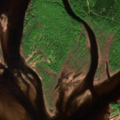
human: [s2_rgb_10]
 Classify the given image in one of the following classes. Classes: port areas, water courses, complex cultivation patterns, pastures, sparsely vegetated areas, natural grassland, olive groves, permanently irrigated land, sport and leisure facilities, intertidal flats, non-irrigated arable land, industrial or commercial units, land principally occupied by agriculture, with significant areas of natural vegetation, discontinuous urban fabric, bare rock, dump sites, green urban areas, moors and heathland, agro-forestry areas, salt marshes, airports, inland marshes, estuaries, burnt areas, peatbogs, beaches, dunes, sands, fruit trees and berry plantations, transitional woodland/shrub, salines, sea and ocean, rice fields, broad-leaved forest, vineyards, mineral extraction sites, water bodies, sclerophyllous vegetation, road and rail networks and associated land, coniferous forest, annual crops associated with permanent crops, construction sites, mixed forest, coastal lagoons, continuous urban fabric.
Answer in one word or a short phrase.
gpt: mixed forest, sea and ocean